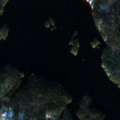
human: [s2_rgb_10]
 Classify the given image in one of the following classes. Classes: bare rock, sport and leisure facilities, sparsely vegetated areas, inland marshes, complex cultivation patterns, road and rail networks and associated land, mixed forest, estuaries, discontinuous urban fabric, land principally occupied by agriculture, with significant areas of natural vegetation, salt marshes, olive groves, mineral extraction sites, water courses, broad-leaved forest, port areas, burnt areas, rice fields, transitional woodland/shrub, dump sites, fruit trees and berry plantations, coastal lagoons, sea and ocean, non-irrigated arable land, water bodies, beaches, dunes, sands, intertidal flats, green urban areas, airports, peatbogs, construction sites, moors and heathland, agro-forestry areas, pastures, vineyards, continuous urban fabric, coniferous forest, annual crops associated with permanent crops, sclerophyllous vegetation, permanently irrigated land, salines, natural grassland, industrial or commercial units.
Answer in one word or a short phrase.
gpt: coniferous forest, mixed forest, water bodies